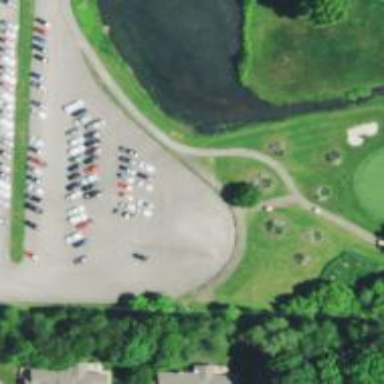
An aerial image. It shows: Path for both roads and golfers.